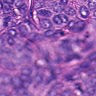
Metastatic tissue present: yes